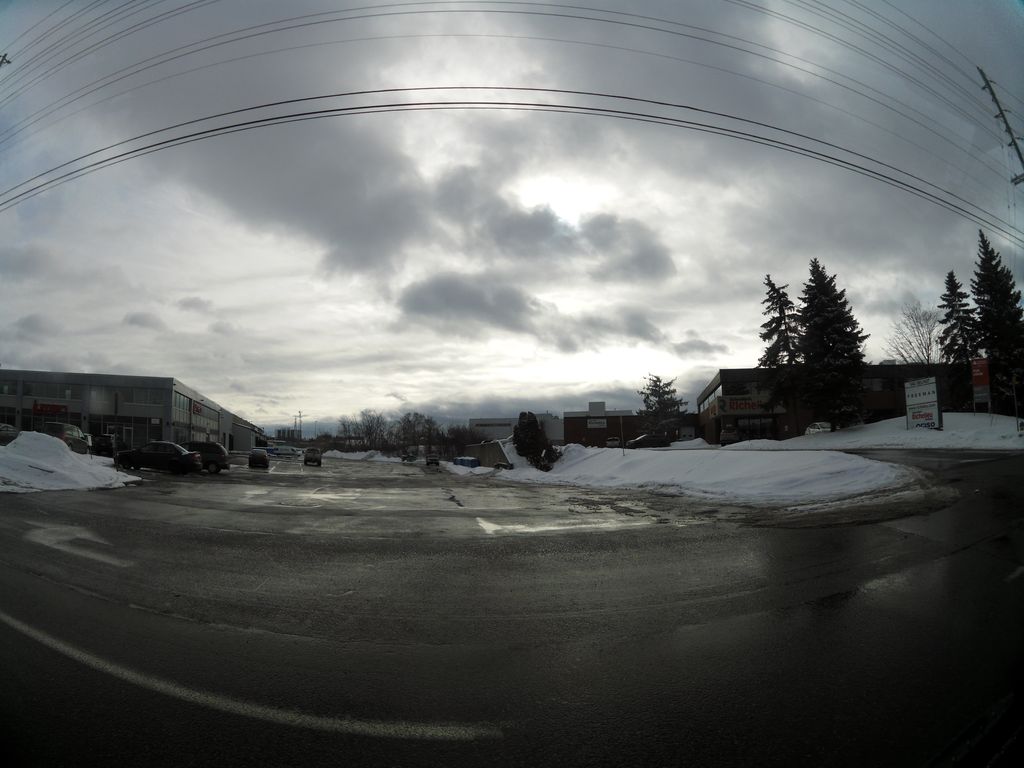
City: ottawa-gatineau